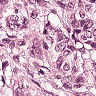
Metastatic tissue present: yes